Interaction volume radius: 10 \u00c5
Interaction volume height: 25 \u00c5
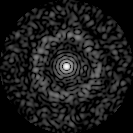
Disorder parameter: 0.8499